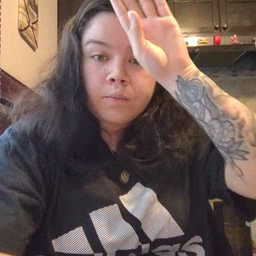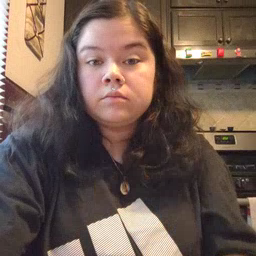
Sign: fireman